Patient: sex M, age 45
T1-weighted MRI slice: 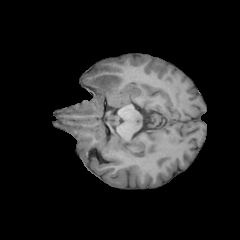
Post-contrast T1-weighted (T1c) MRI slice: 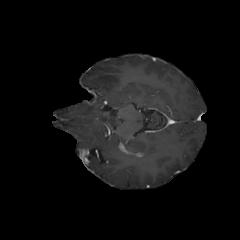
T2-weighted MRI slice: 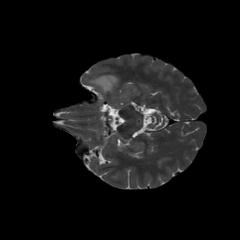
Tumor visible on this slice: yes
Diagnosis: Oligodendroglioma, IDH-mutant, 1p/19q-codeleted
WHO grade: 2